Field crop: maize
Growth stage: 2
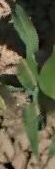
Species: maize